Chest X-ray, PA view. Patient: 61 years old, sex M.
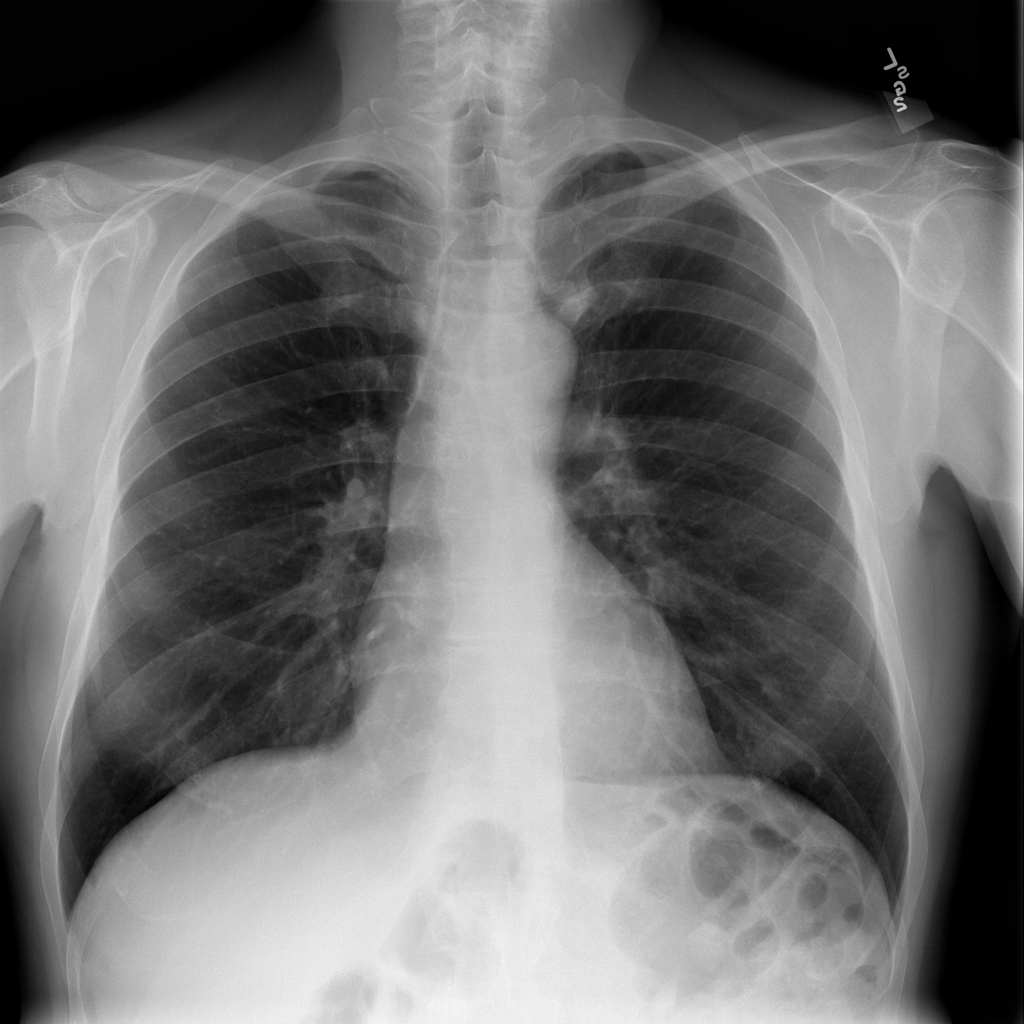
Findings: No Finding